Question:
...and I'm checking this field like so:
'if((bool)$website['IsDeleted']) { }'
but it ALWAYS returns an empty string regardless of the value in the MySQL field wether its '0' or '1':
'["IsDeleted"]=> string(1) "" }'
Please tell me what am I doing here? Should the 'if' condition be modified?
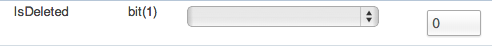
Answer: I can't see anything wrong with your if-statement.
'''
<?php
$website['IsDeleted'] = 1;
if((bool)$website['IsDeleted']) { echo 'found you';}
?>
'''
would output
found you
'''
<?php
$website['IsDeleted'] = 1;
if((bool)$website['IsDeleted']) { echo $website['IsDeleted'];}
?>
'''
would output 1
If your value is NULL, it won't work though. Then you will have to check NULL-value as well.
'''
<?php
$website['IsDeleted'] = null;
if((bool)$website['IsDeleted'] || $website['IsDeleted'] === null) { echo 'found you';}
?>
'''
would output found you.